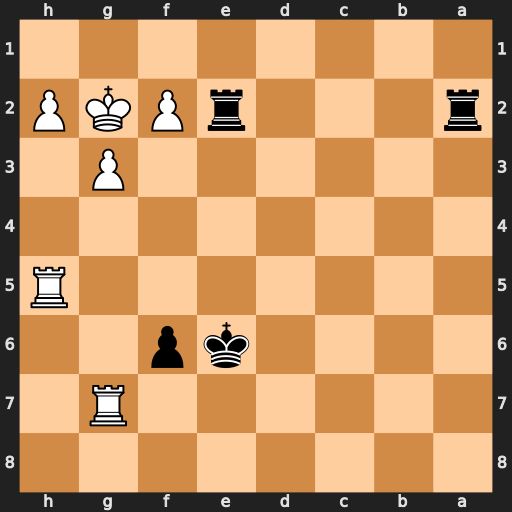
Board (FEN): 8/6R1/4kp2/7R/8/6P1/r3rPKP/8
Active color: b
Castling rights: -
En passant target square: -
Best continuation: Rxf2+ Kh3 Rxh2+ Kg4 Ra4+